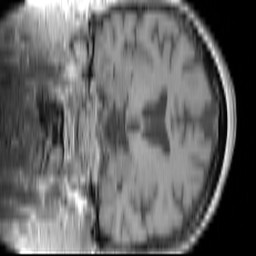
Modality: T1w
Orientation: coronal
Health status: ill
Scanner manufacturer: siemens
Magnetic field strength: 3 T
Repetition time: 0.44 s
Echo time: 0.00266 s